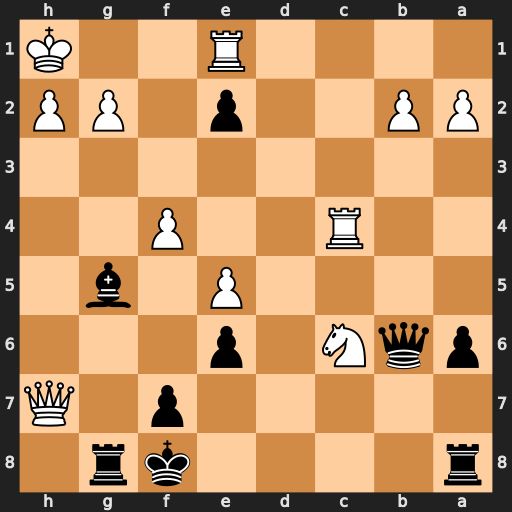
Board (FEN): r4kr1/5p1Q/pqN1p3/4P1b1/2R2P2/8/PP2p1PP/4R2K
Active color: b
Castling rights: -
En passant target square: -
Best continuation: Qf2 Rcc1 Bxf4 Rxe2 Qxe2